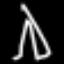
Label: pants